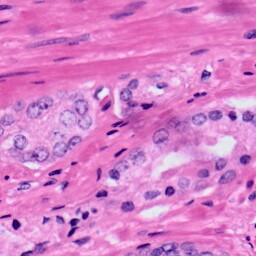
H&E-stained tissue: Prostate